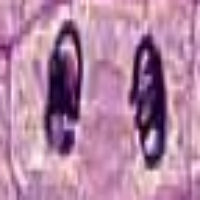
Label: telophase